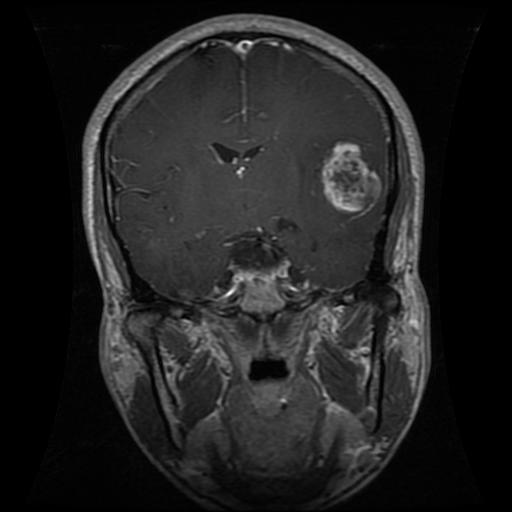
Label: glioma